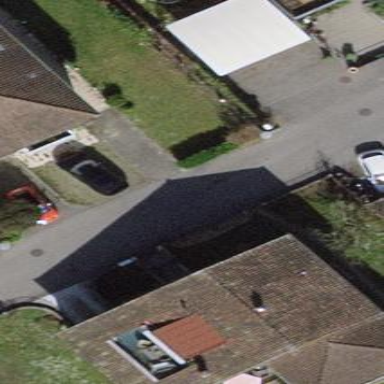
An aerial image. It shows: Detached building.